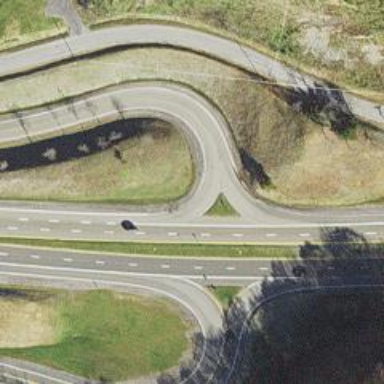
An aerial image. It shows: Trunk link highway.